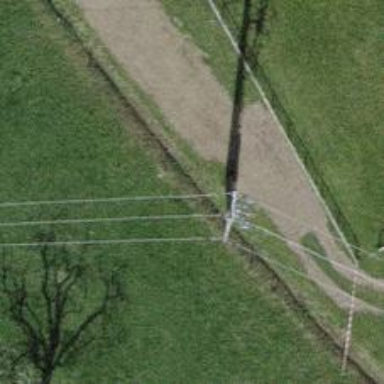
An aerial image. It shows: Power line in the image.